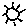
Label: sun